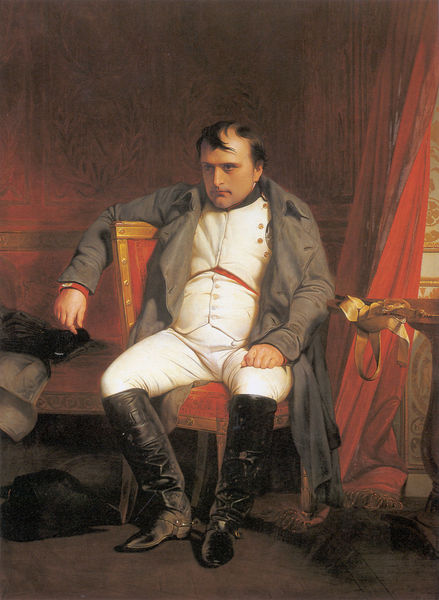
Titel: Napoléon Ier à Fontainebleau, le 31 mars 1814, Napoleon I. in Fontainebleu am 31. März 1814
Künstler: Paul Delaroche
Standort: Paris
Institution: Musée de l'Armée
Schlagwörter: blau, fuß, gemälde, hand, kopf, mann, weiß, sitzen, braun, fenster, finger, frankreich, frisur, grau, haar, hut, ohr, orange, profil, schwarz, stirn, stuhl, tisch, zimmer, ölbild, blick, rot, schloss, tuch, muster, teppich, anzug, hose, jacke, wand, arm, augen, band, falten, gesicht, inkarnat, kragen, samt, ärmel, bildnis, hände, portrait, porträt, vorhang, öl, boden, fransen, gold, haare, mantel, sessel, sitzend, borte, kinn, knopf, lippen, locke, traurig, beine, bein, füße, sofa, lehne, schuhe, violett, klein, bank, französisch, franzosen, kaiser, frack, dick, gardine, polster, tapete, krawatte, ernst, knopfloch, finster, starr, stuhllehne, streifen, bauch, nägel, knöpfe, nachdenken, revers, weste, fett, schnalle, säbel, uniform, soldat, staub, napoleon, stiefel, mürrisch, strähne, halbglatze, schlaff, lässig, stuhlbein, stuhlbeine, niederlage, leder, aufgestützt, müde, general, niedergeschlagen, dreck, feldherr, locker, haarsträhne, sporen, erschöpft, bügel, leipzig, lehen, strähnen, bund, kummerbund, franzose, west, stifel, gebrochen, haarlocke, sitzens, müder, erschöpfung, bonaparte, reitstiefel, leger, feist, goldborte, geschlagen, bänkchen, verbannt, weiße hose, schwerer stoff, stirnlocke, tabete, stuhel, haarausfall, vorhandg, kraftlos, exil, elba, erledigt, napolwon, #fenster